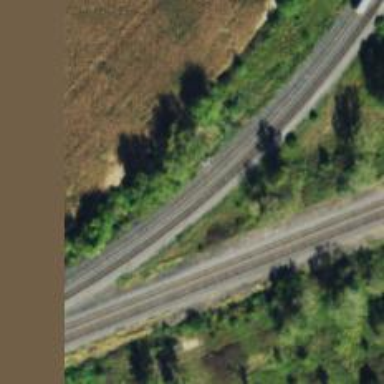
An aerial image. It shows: Railway siding with rails.